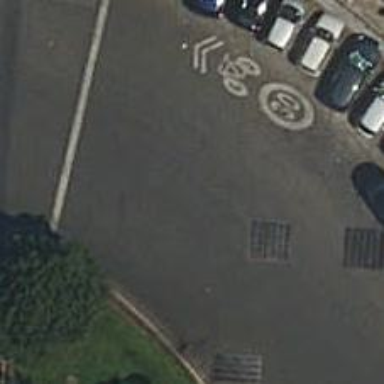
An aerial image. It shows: Road with traffic signals.